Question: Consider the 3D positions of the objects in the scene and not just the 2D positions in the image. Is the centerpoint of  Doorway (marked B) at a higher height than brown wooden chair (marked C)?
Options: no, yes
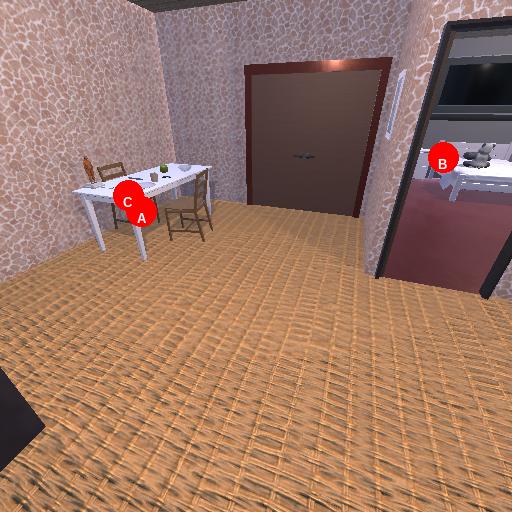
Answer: no